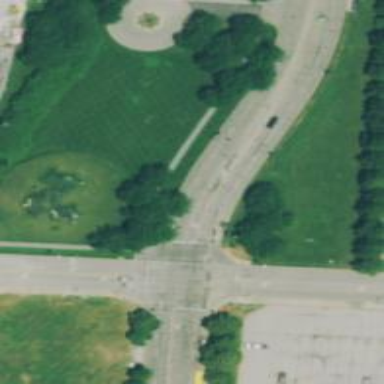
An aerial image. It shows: Road with dash markings.